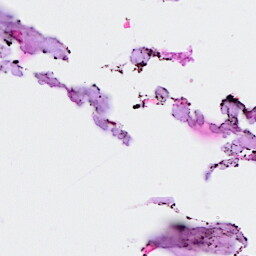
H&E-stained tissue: Breast